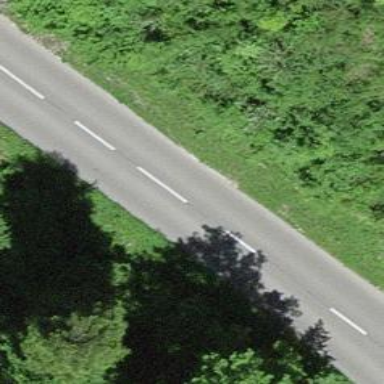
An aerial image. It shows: Asphalt road classified as tertiary.